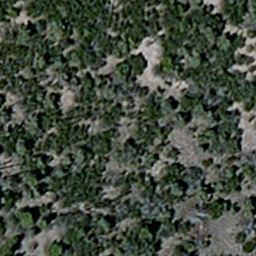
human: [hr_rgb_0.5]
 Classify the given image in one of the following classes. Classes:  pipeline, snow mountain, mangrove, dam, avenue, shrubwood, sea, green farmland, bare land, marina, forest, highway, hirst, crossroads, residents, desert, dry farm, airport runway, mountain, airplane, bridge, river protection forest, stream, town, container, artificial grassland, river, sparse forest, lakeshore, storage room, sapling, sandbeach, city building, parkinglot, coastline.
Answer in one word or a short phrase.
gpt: sparse forest